高一 · 计数
在某杂志的一篇文章中, 每个句子的字数如下:

$10,28,31,17,23,27,18,15,26,24,20,19,36,27,14,25,15,22$, $11,24,27,17$.

在某报纸的一篇文章中, 每个句子的字数如下:

$27,39,33,24,28,19,32,41,33,27,35,12,36,41,27,13,22,23$, $18,46,32,22$.

(1) 用茎叶图表示这两组数据;

(2) 将这两组数据进行比较分析, 得到什么结论?
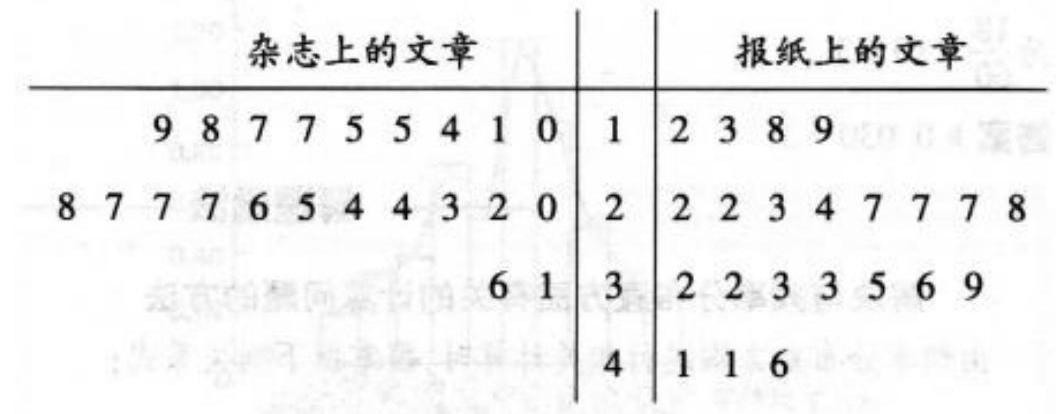
答案: (1)

（2）杂志上的文章每个句子的字数集中在 10 30 之间，而报纸上的文章每个句子的字数集中在 20 40 之间. 还可以看出杂志上的文章每个句子的平均字数比报纸上的文章每个句子的平均字数要少, 说明杂志作为科普读物需通俗易懂、简明.